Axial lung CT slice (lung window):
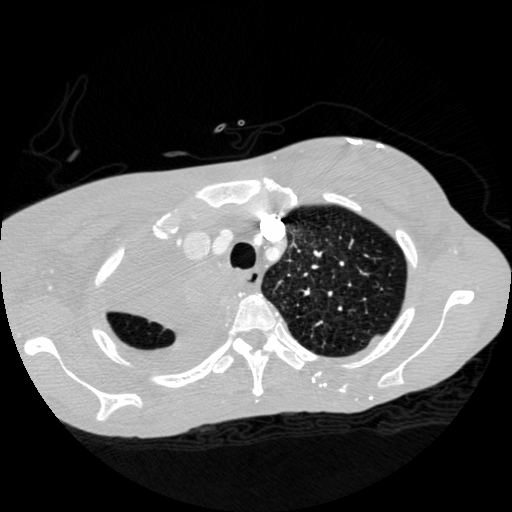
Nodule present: no